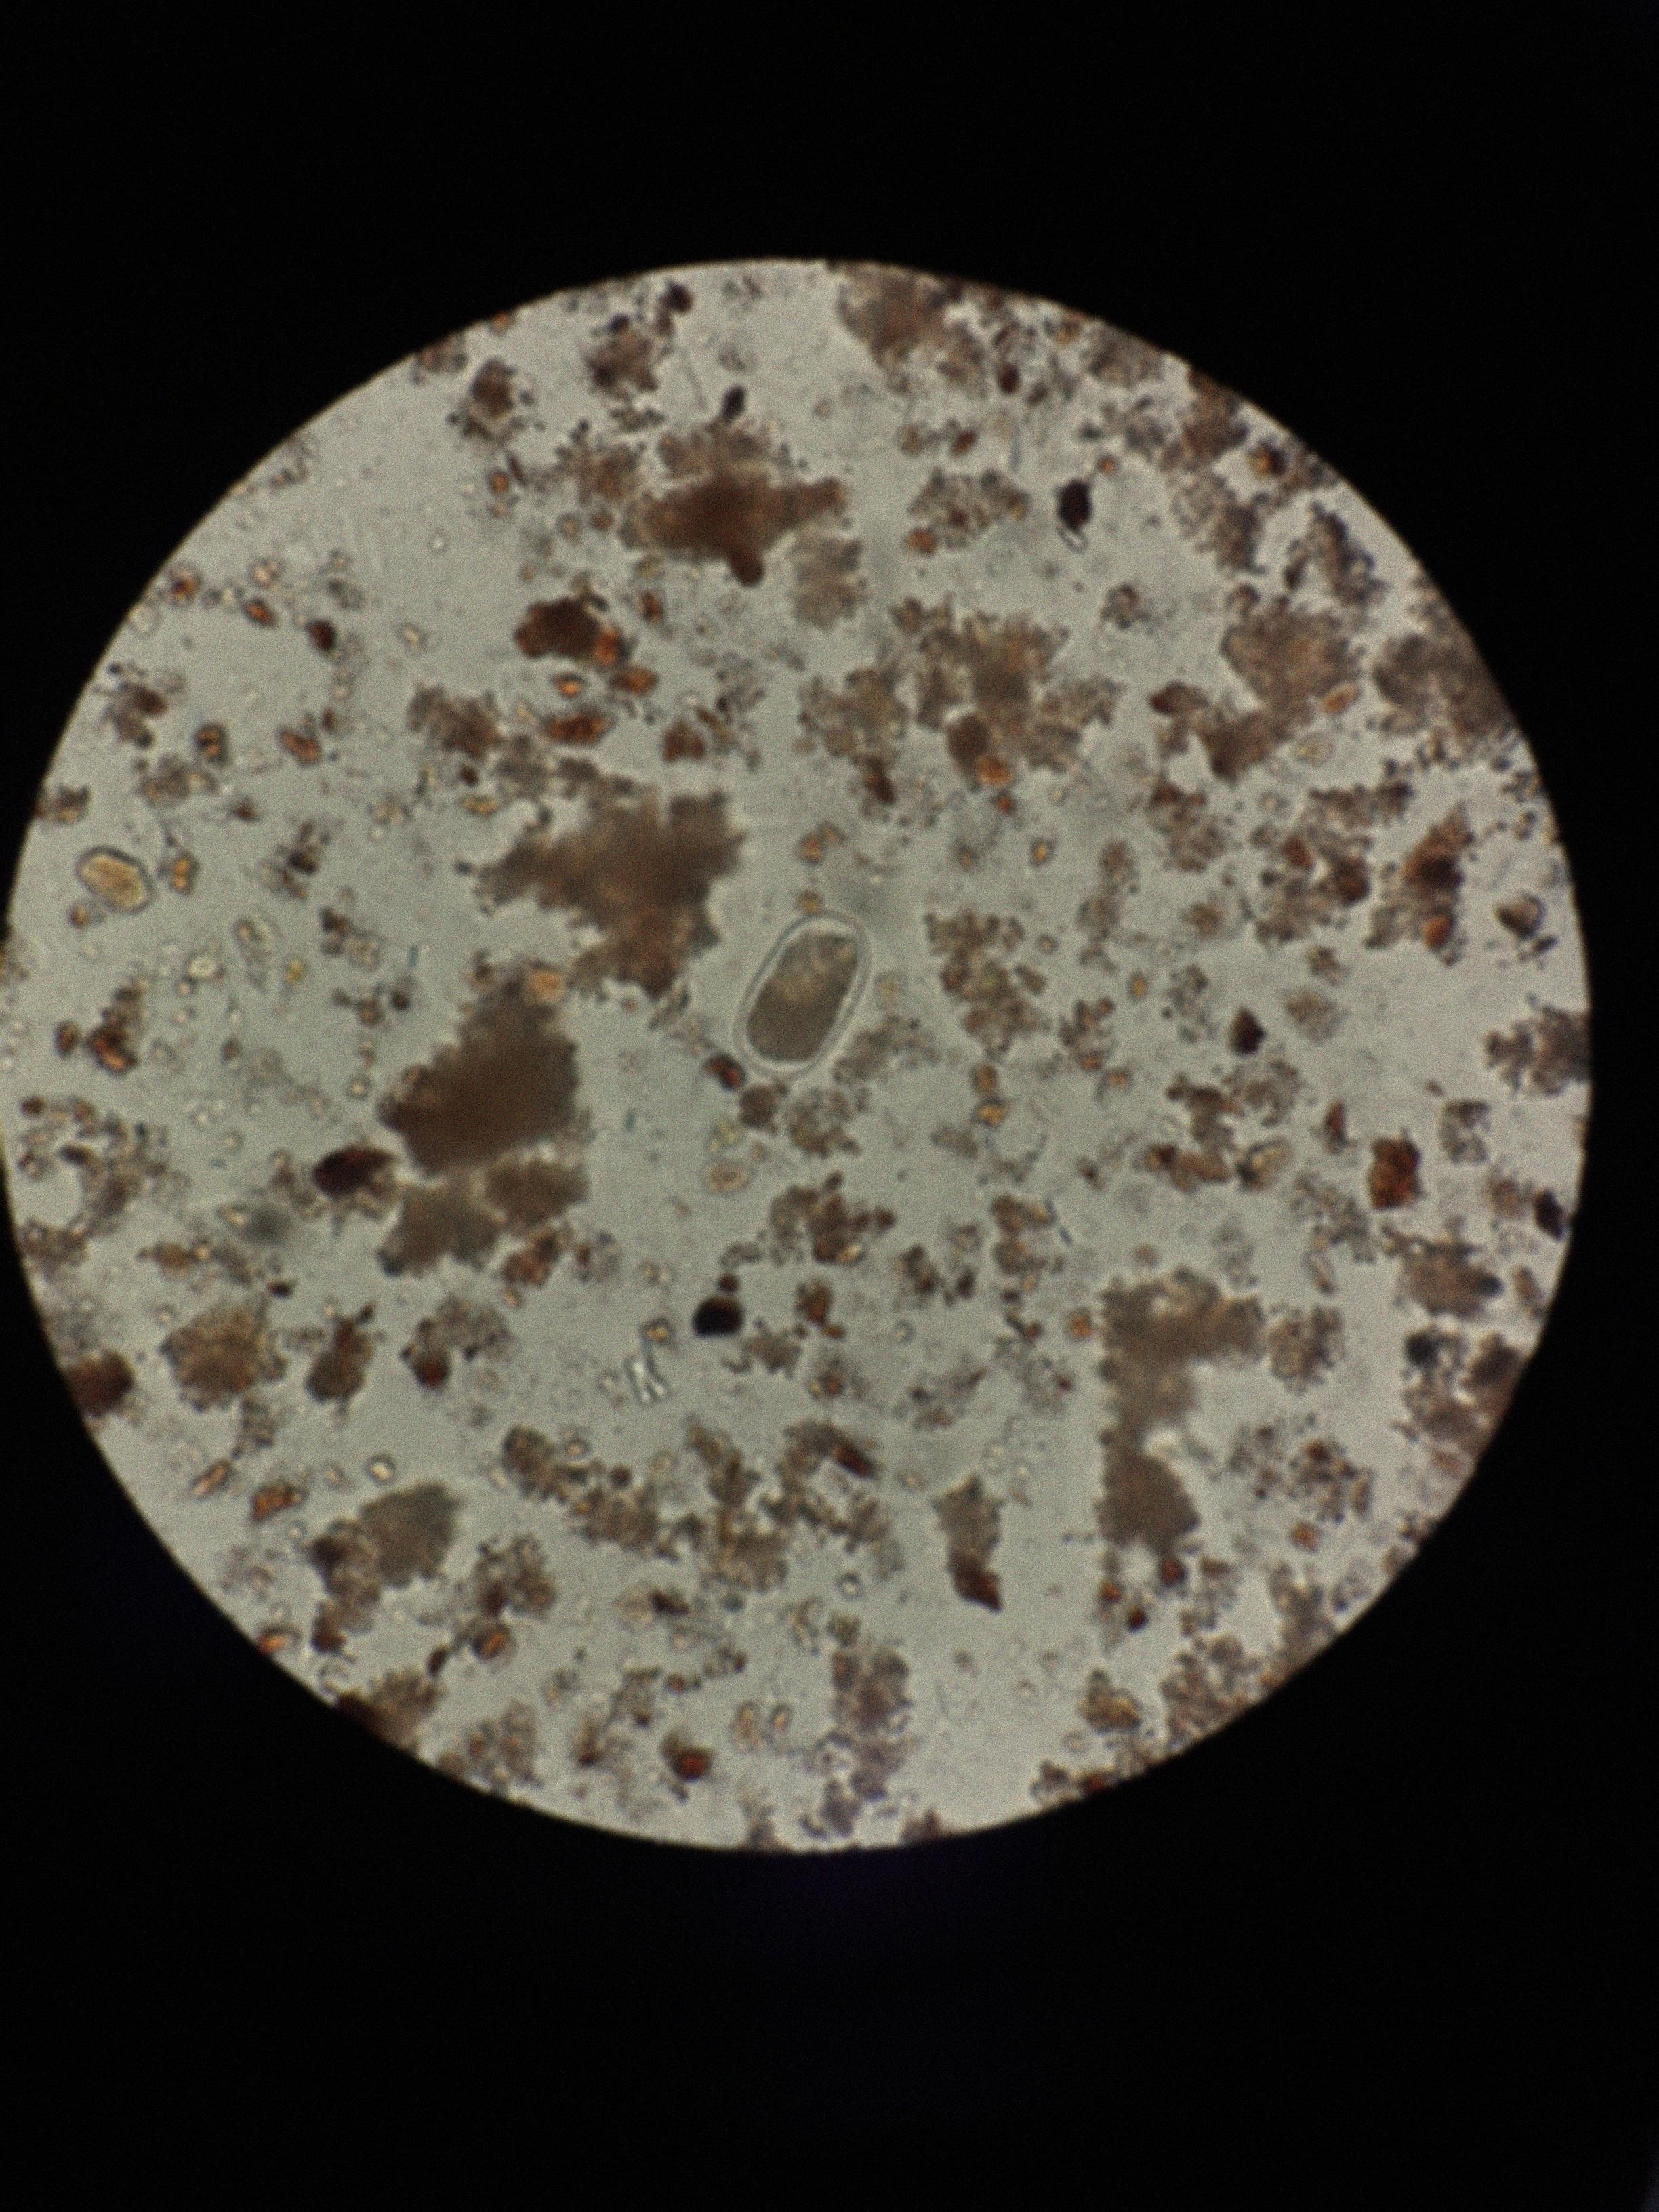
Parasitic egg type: Hookworm egg